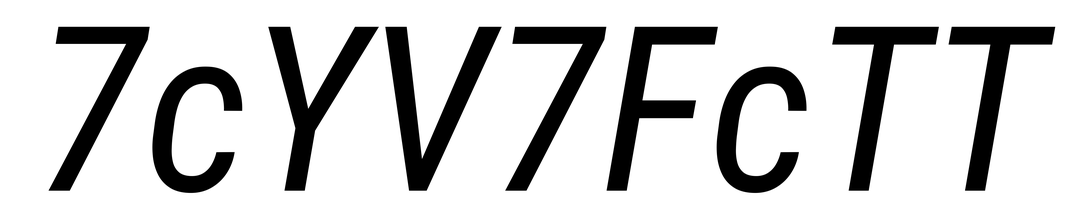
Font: Roboto-Italic_Condensed_Italic